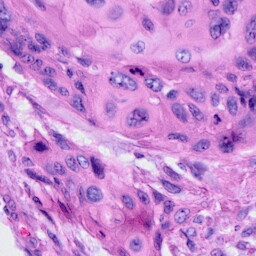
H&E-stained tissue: Cervix